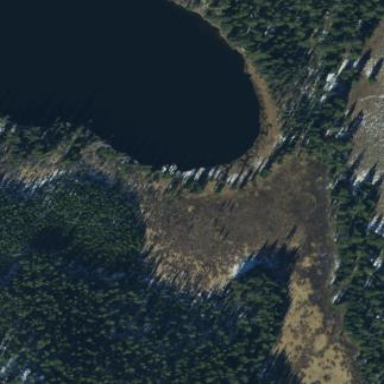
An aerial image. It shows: Serene lake.